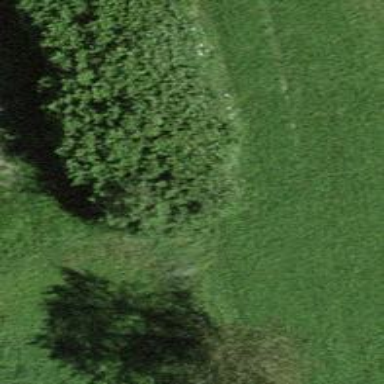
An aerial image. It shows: Row of trees in natural setting.